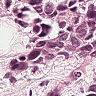
Metastatic tissue present: yes